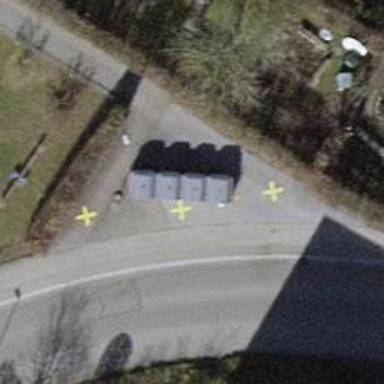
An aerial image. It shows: Recycling container at amenity designated for recycling.